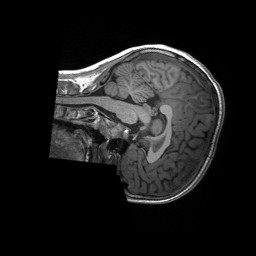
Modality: T1w
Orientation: sagittal
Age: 11
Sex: female
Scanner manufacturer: siemens
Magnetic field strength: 3 T
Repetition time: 2.3 s
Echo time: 0.00232 s